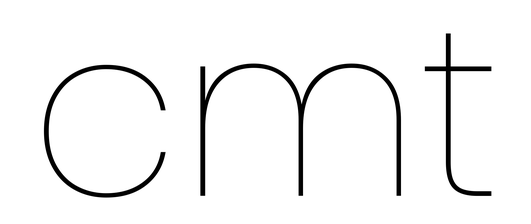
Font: Poppins-Thin